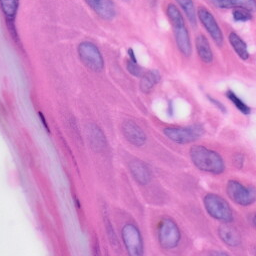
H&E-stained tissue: Skin